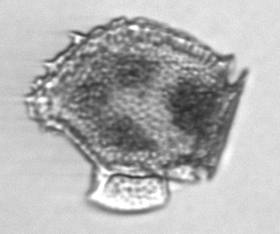
Label: Dinophysis_norvegica